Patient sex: M
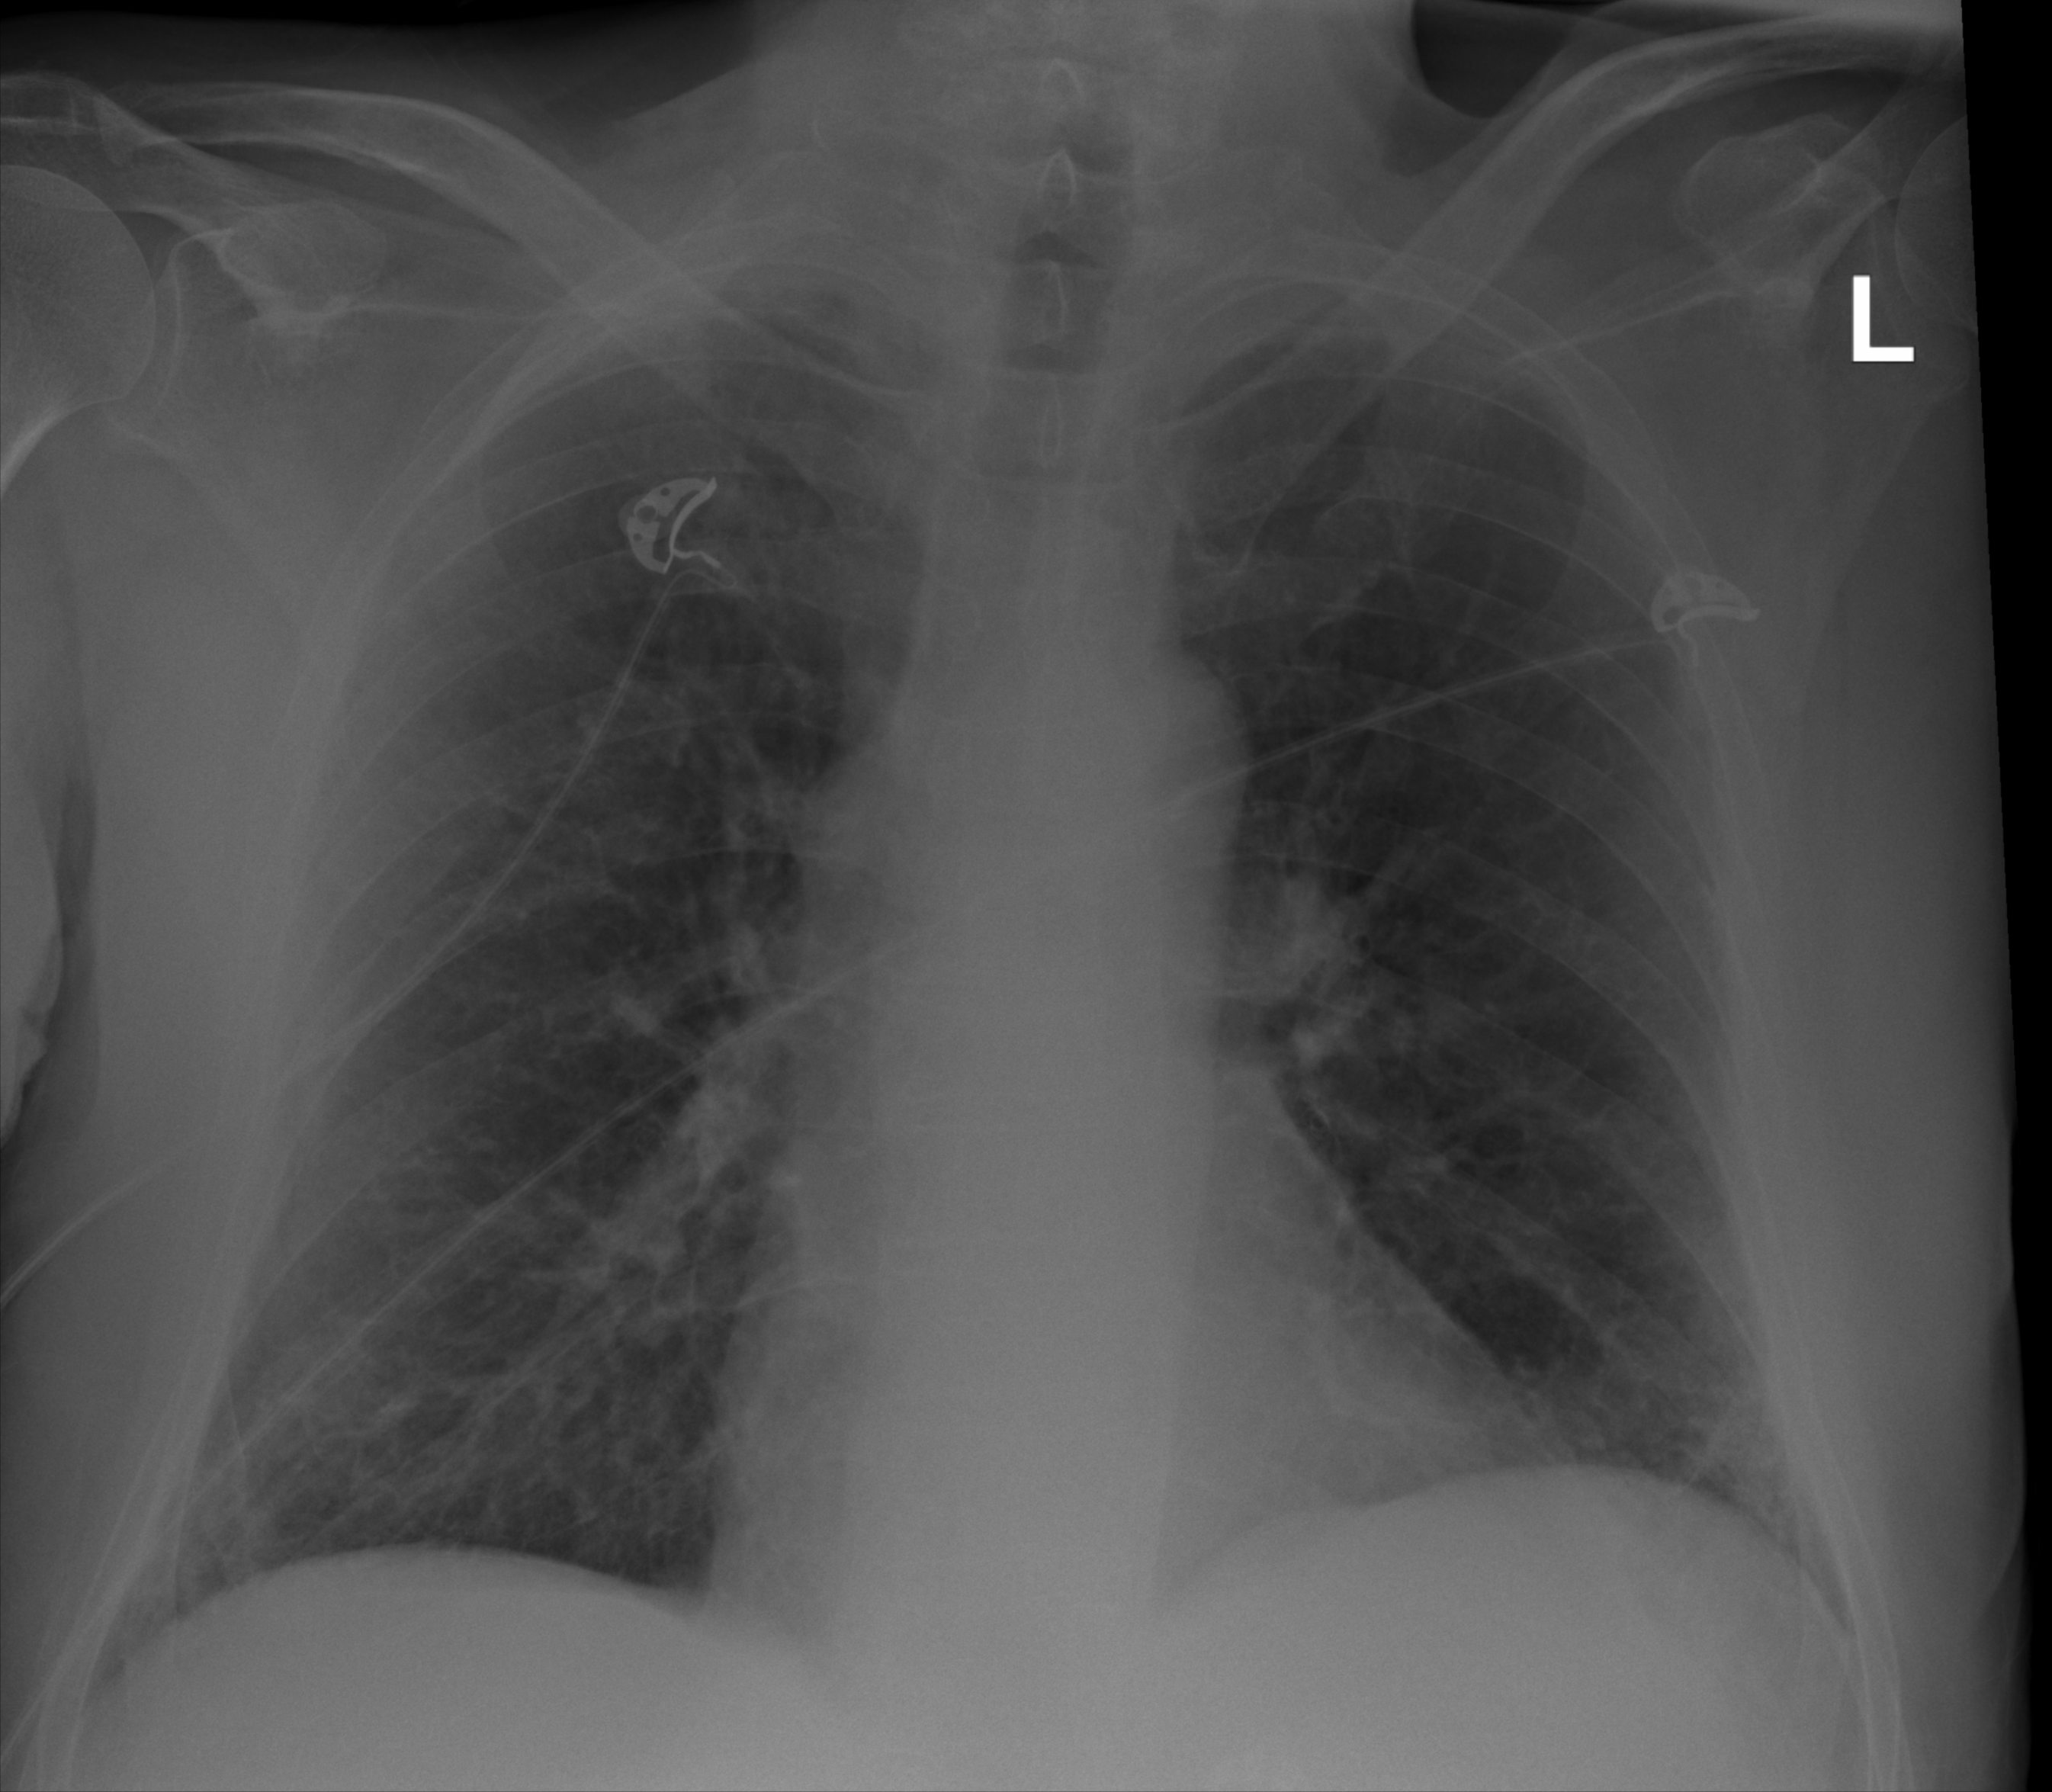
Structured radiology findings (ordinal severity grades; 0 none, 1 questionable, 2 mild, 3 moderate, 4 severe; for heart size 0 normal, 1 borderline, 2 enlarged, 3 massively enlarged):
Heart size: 0
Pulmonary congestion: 1
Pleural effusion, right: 2
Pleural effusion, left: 0
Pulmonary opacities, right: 2
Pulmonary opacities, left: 0
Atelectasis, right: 2
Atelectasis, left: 0